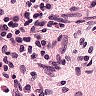
Metastatic tissue present: no